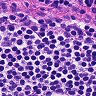
Metastatic tissue present: no